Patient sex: M
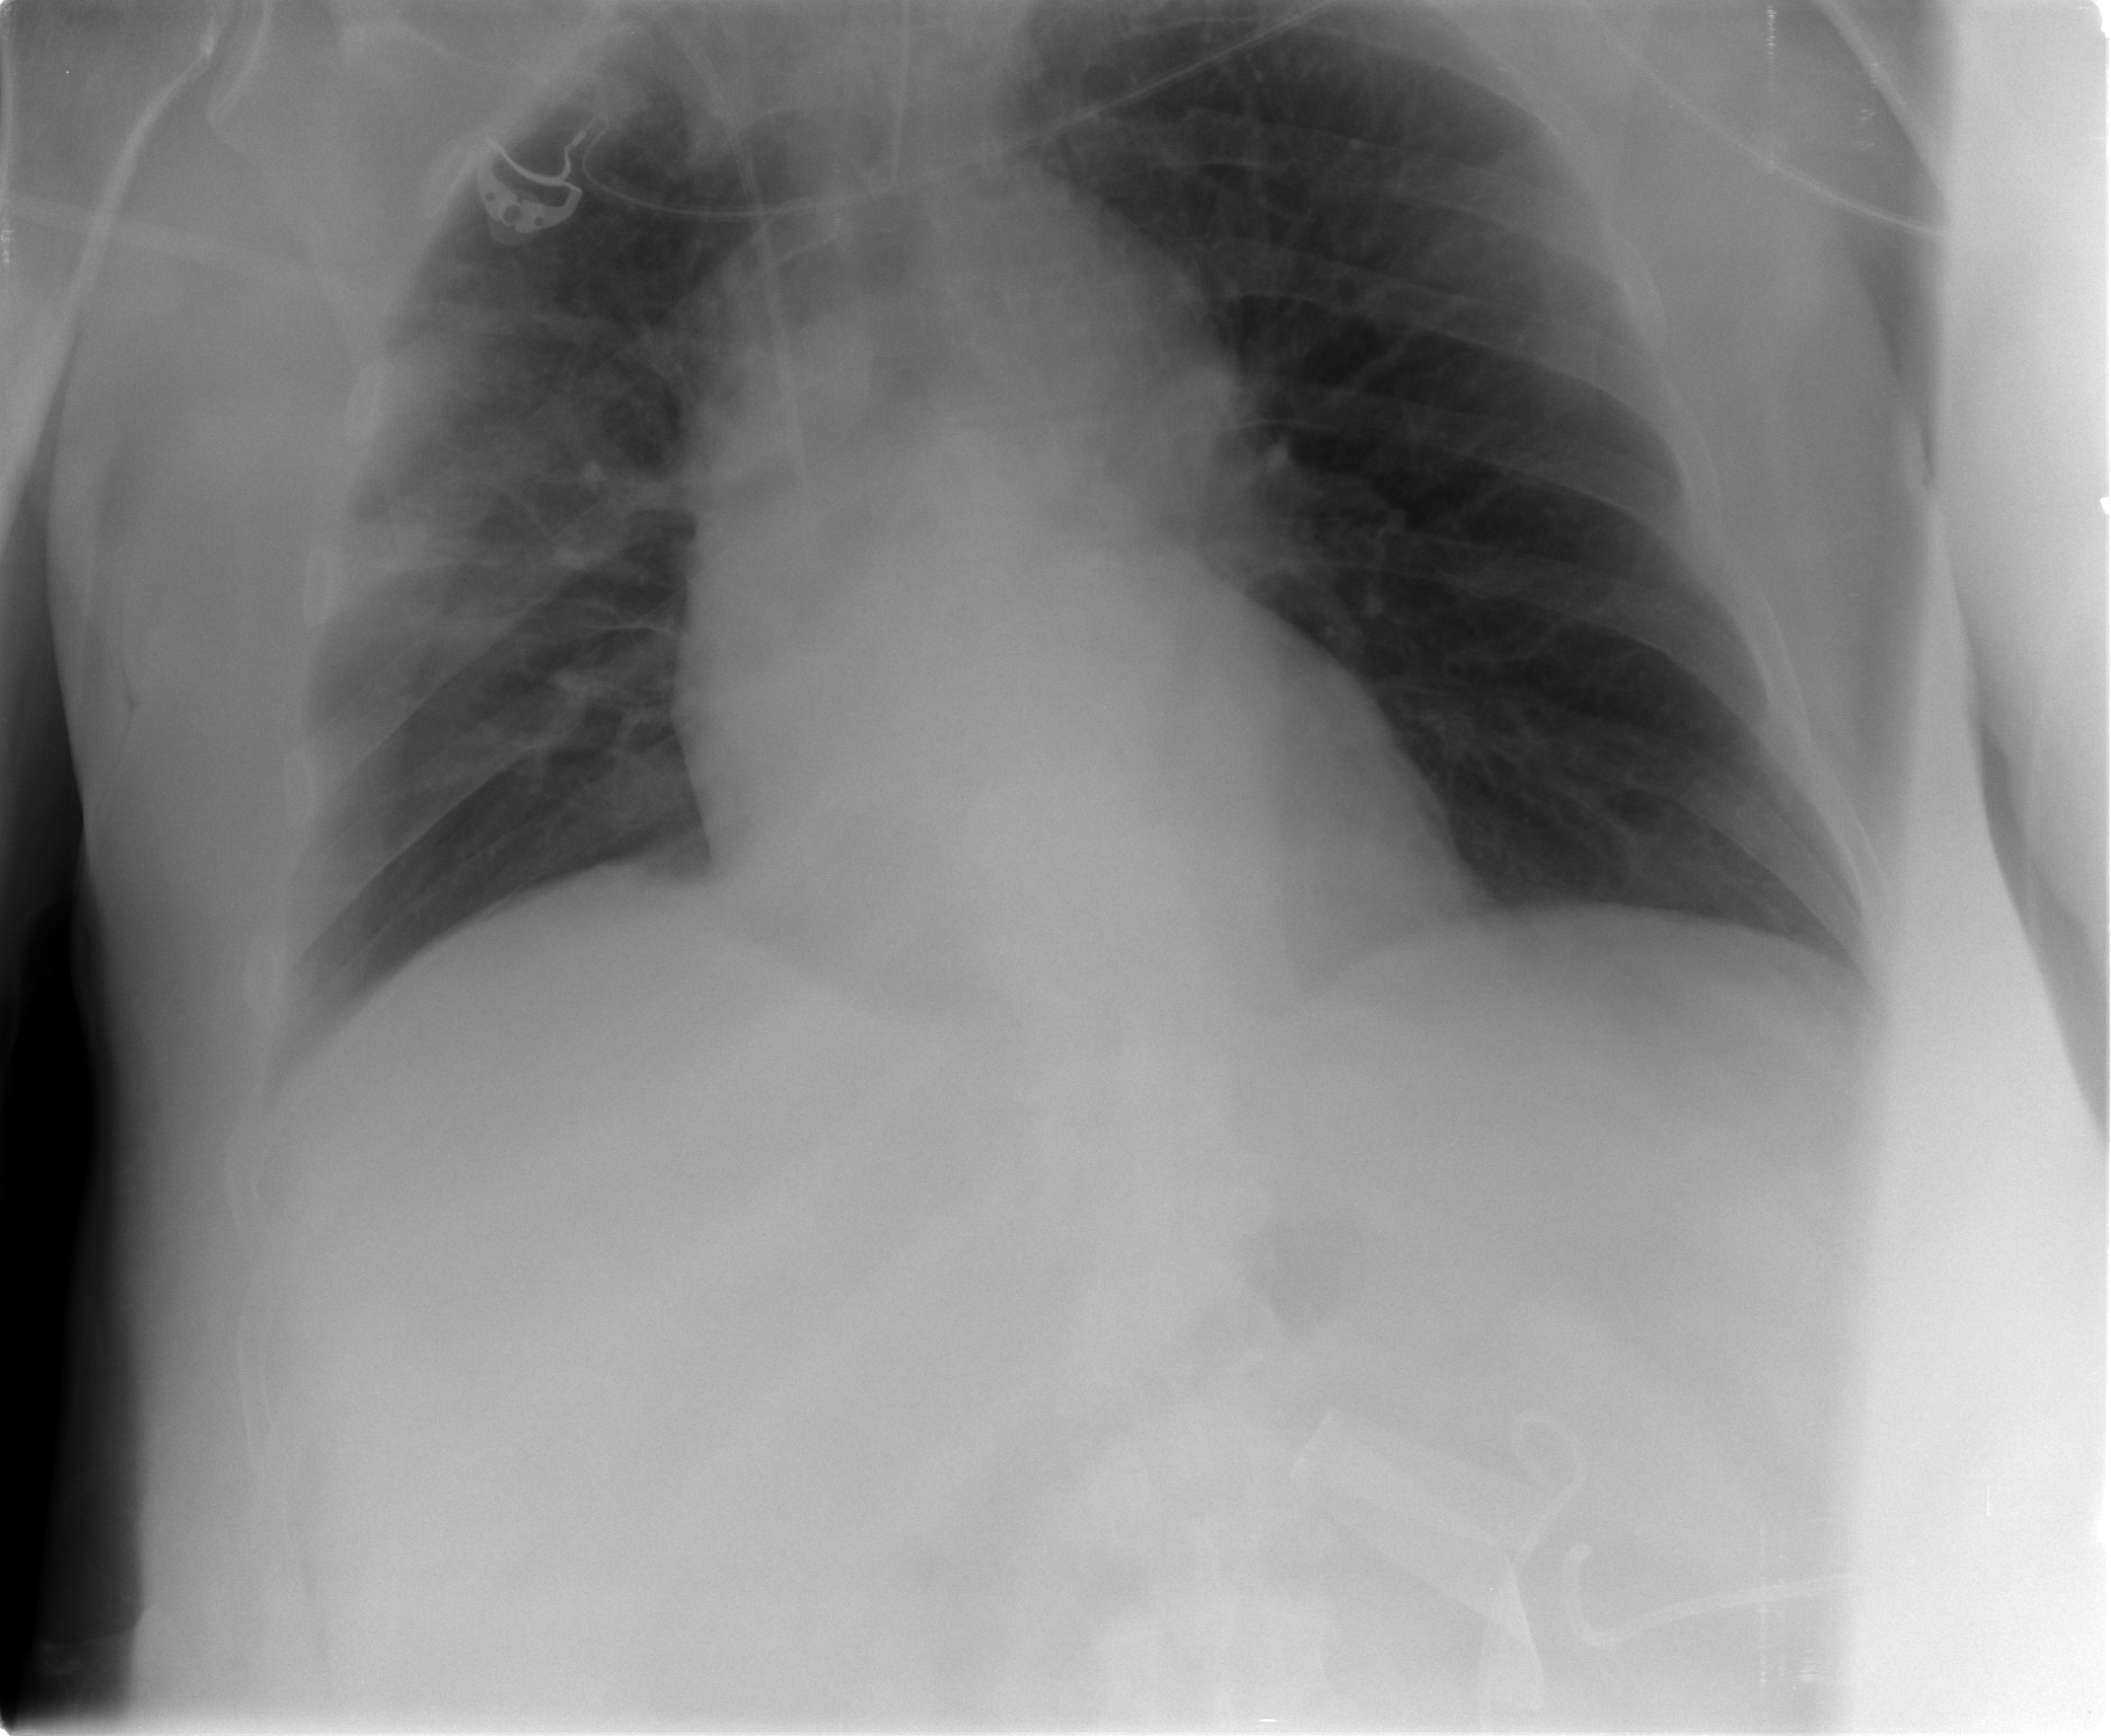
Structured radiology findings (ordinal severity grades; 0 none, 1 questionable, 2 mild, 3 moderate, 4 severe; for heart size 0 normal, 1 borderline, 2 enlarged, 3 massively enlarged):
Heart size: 0
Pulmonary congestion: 0
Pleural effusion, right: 1
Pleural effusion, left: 0
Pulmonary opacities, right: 1
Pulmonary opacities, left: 0
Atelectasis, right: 2
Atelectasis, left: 0